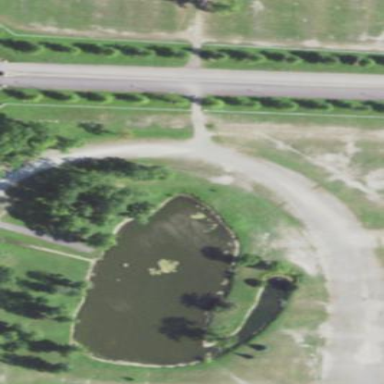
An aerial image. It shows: Pond with natural water.